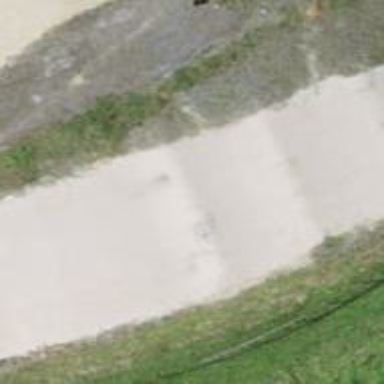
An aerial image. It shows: Compacted track in leisure land area designated for BMX sport.